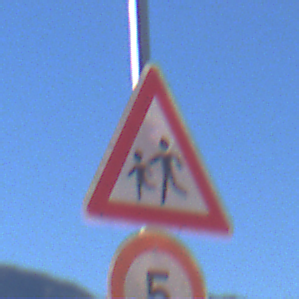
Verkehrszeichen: KinderRechts
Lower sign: Geschwindigkeit5
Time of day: MorningAfternoon
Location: Outdoor (RoadRail)
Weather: Clear
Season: NotSpecified
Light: Natural